Interaction volume radius: 5 \u00c5
Interaction volume height: 20 \u00c5
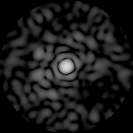
Disorder parameter: 0.8383